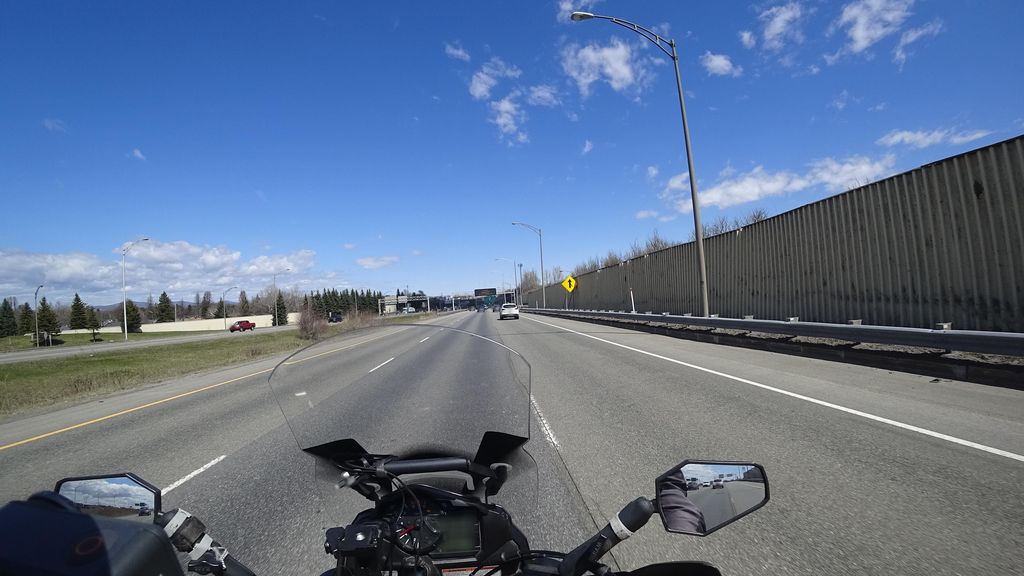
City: quebec_city